Question: Every time I try to run my app on my phone I get

and it crashes. I don't know how to fix it, I already unchecked Instant Run and installed ADB Idea but still no luck. Any help?
EDIT (build.gradle):
'''
apply plugin: 'com.android.application'
android {
compileSdkVersion 26
defaultConfig {
applicationId "com.fretshot.ihc.sapp"
minSdkVersion 22
targetSdkVersion 22
versionCode 1
versionName "1.0"
testInstrumentationRunner "android.support.test.runner.AndroidJUnitRunner"
resValue "string", "google_maps_key", (project.findProperty("GOOGLE_MAPS_API_KEY") ?: "")
}
buildTypes {
release {
minifyEnabled false
proguardFiles getDefaultProguardFile('proguard-android.txt'), 'proguard-rules.pro'
}
}
}
dependencies {
implementation fileTree(include: ['*.jar'], dir: 'libs')
implementation 'com.android.support:appcompat-v7:26.1.0'
implementation 'com.android.support:support-v4:26.1.0'
implementation 'com.android.support:design:26.1.0'
implementation 'com.android.support.constraint:constraint-layout:1.1.0'
testImplementation 'junit:junit:4.12'
androidTestImplementation 'com.android.support.test🏃1.0.1'
androidTestImplementation 'com.android.support.test.espresso:espresso-core:3.0.1'
implementation 'com.google.android.gms:play-services-maps:15.0.0'
implementation 'com.google.android.gms:play-services-location:15.0.0'
implementation 'com.ncorti:slidetoact:0.3.0'
}
'''
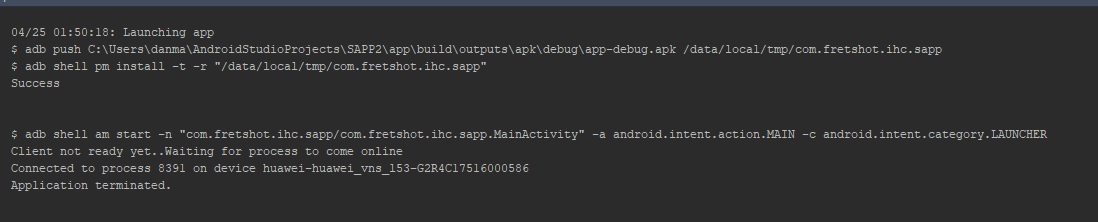
Answer: Did you your launcher activity in AndroidManifest.xml? Seeing you're launching it via adb you need to add:
'''
<activity
android:name=".yourpackagename.YourActivity"
android:exported="true"/>
'''
in order for your activity to be adb-launchable. Activities with intent-filter are exported by default.